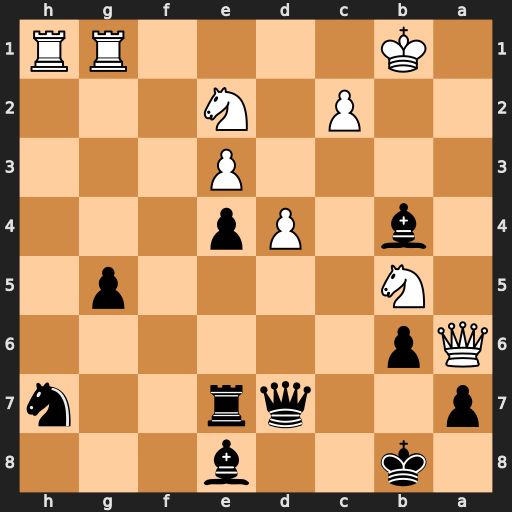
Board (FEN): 1k2b3/p2qr2n/Qp6/1N4p1/1b1Pp3/4P3/2P1N3/1K4RR
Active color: b
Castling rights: -
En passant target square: -
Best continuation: Qxb5 Qxb5 Bxb5